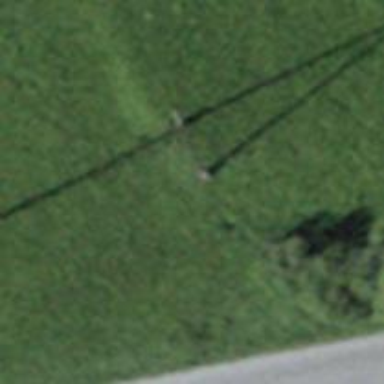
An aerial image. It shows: Power pole.